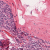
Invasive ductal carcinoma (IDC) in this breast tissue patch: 0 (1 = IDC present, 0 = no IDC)